Aerial crown-view tile of a tropical tree (Barro Colorado Island, Panama), acquired 20250217:
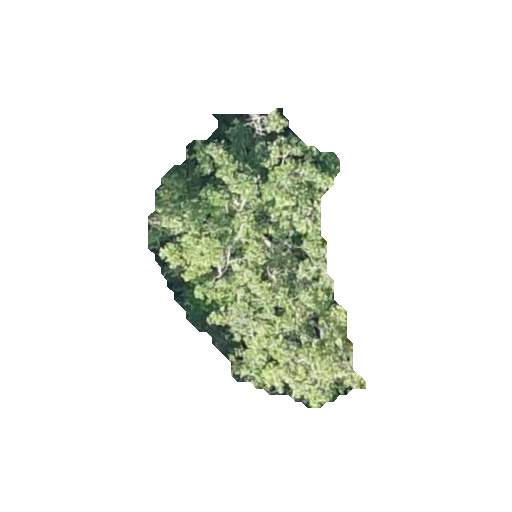
Species: Brosimum alicastrum
GBIF accepted scientific name: Brosimum alicastrum
Crown area: 60.264 m²